Question: In a folder i have file1 and file2,
can i generate a file csv (xls) with similar format
i have tried this code but not work
'''
for fullname in *.rar; do
if [[ "$fullname" != *X* ]]; then
name="${fullname%.*}"
echo $name Y check this http://foo.$fullname >> csv.txt
elif [[ "$fullname" == *Z* ]]; then
echo $name Z check this http://foo.$fullname >> csv.txt
else
echo $name X check this http://foo.$fullname >> csv.txt
fi
done
'''
this is the my output;
1. X check this http://foo.file1_X.rar
2. file1_Y Y check this http://foo.file1_Y.rar
3. file1_Z Y check this http://foo.file1_Z.rar
Why in line1 not show the name file1_X ?
Why in line3 not show after name file1_Z the character Z ?
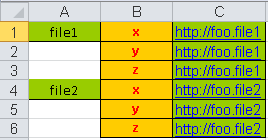
Answer: Your if condition is wrong - you are saying "If the file does not have an X in the name, then do this:" which includes both file_Y and file1_Z, so they are both processed by the first condition. You should put the Z condition first, since it is the most specific. Line 1 of your example output does not show the filename as expected because you only set '$name' when the Y condition is met. You should instead move the '$name' variable assignment outside the if:
'''
for fullname in *.rar; do
name="${fullname%.*}"
if [[ "$fullname" == *Z* ]]; then
echo $name Z check this http://foo.$fullname >> csv.txt
elif [[ "$fullname" != *X* ]]; then
echo $name Y check this http://foo.$fullname >> csv.txt
else
echo $name X check this http://foo.$fullname >> csv.txt
fi
done
'''
A switch statement might be better:
'''
for fullname in *.rar; do
name="${fullname%.*}"
case $name in
*Z* ) match=Z;;
*Y* ) match=Y;;
* ) match=X;;
esac
echo "$name $match check this http://foo.$fullname" >> csv.txt
done
'''